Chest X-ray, AP view. Patient: 53 years old, sex M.
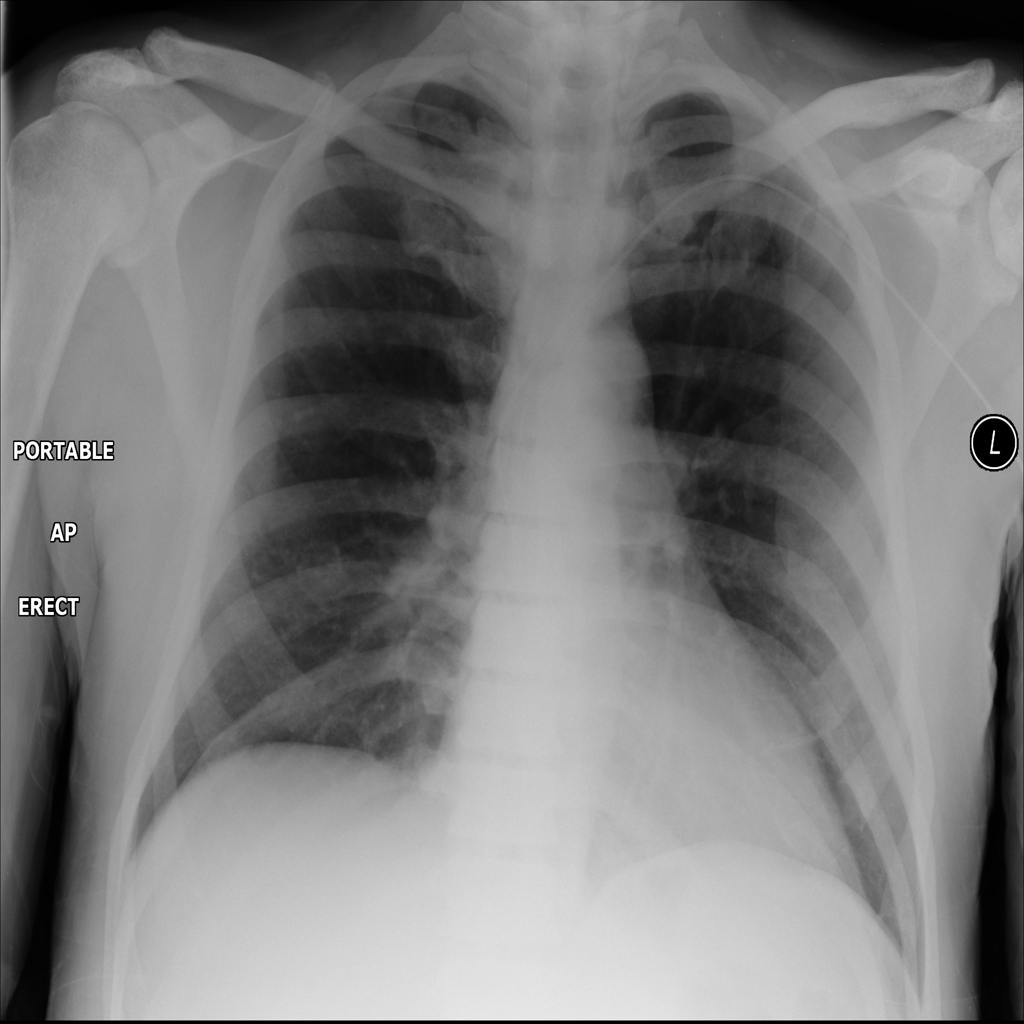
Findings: No Finding